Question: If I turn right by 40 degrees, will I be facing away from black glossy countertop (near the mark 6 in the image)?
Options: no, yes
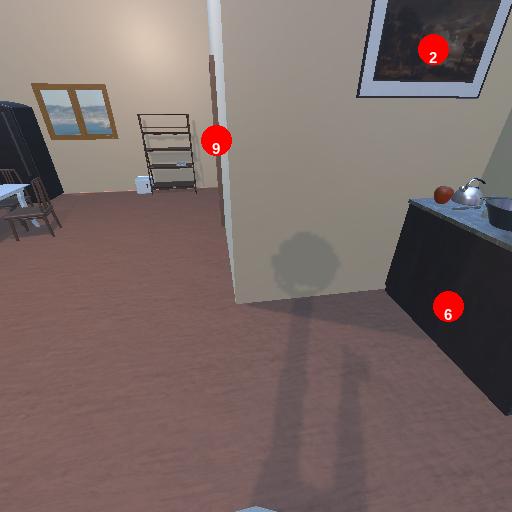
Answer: no